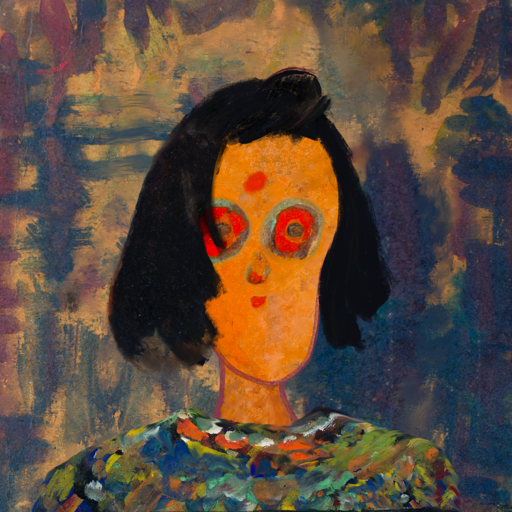
Background: InTheSun, Head And Neck Front: Hypocrite, Face Front: Sisters, Bust: An_Impression, Hair Front: Mosgoul, Head Accessory: Blank, Second Necklace: Blank, Necklace: Blank, Baby: Blank